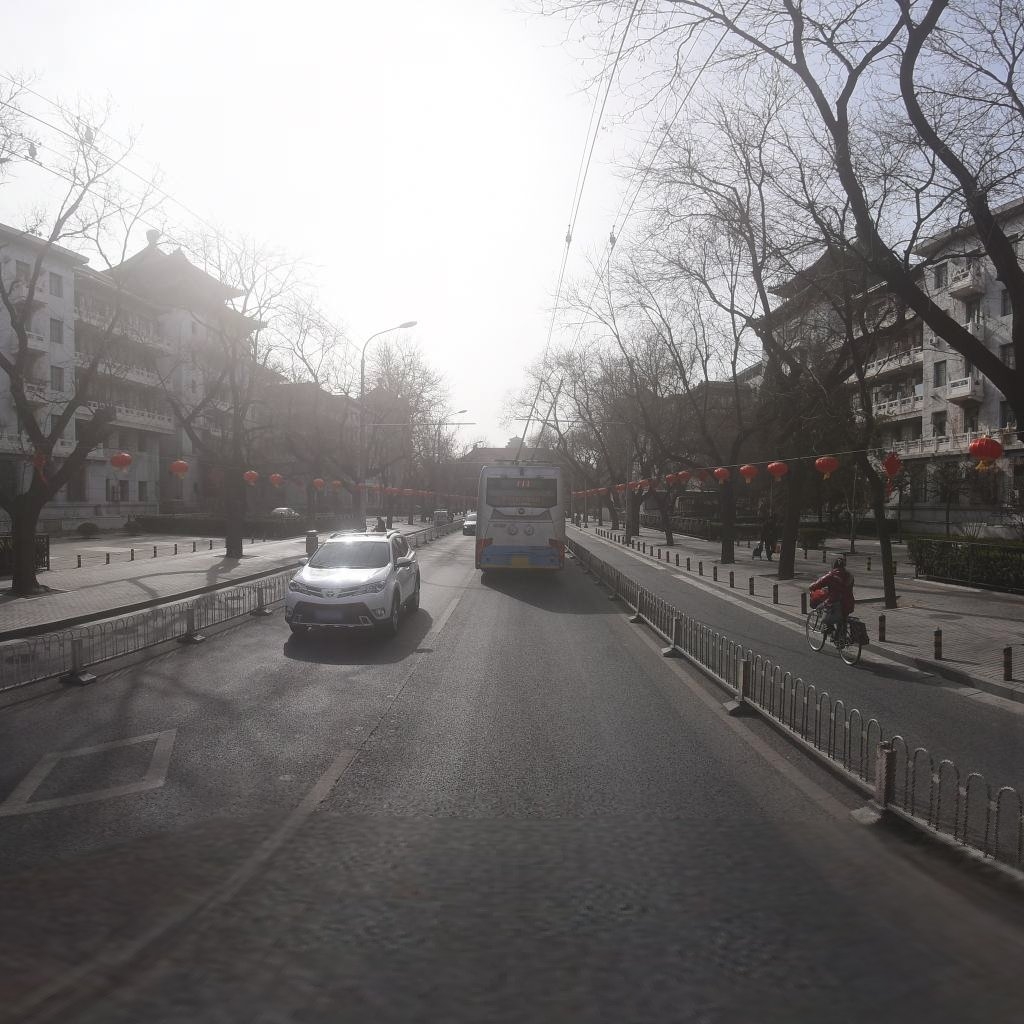
Region: Xicheng
Road damage annotations: longitudinal crack